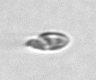
Label: Katodinium_or_Torodinium